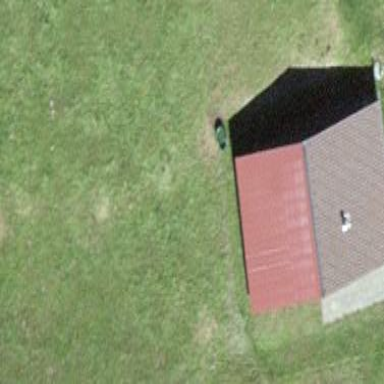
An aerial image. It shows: Cabin.